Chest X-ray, PA view. Patient: 58 years old, sex F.
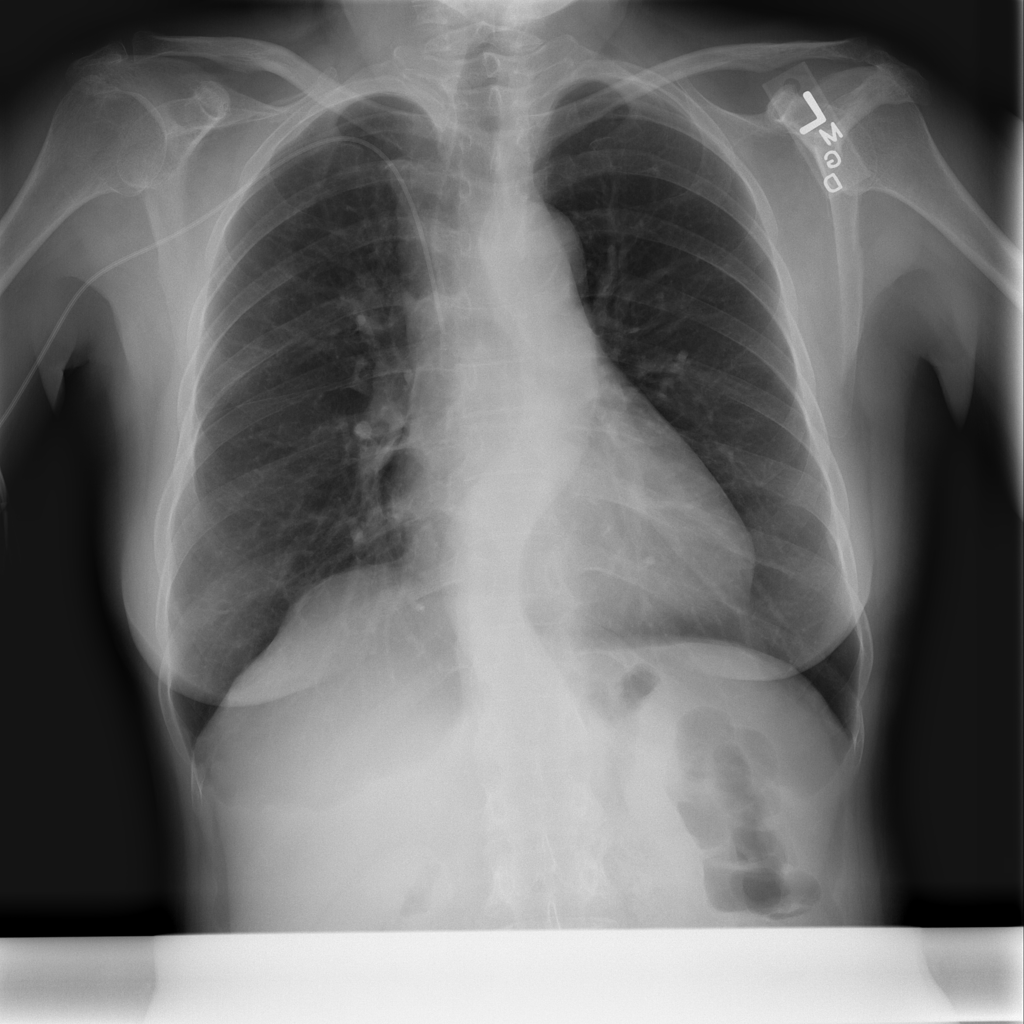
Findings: No Finding